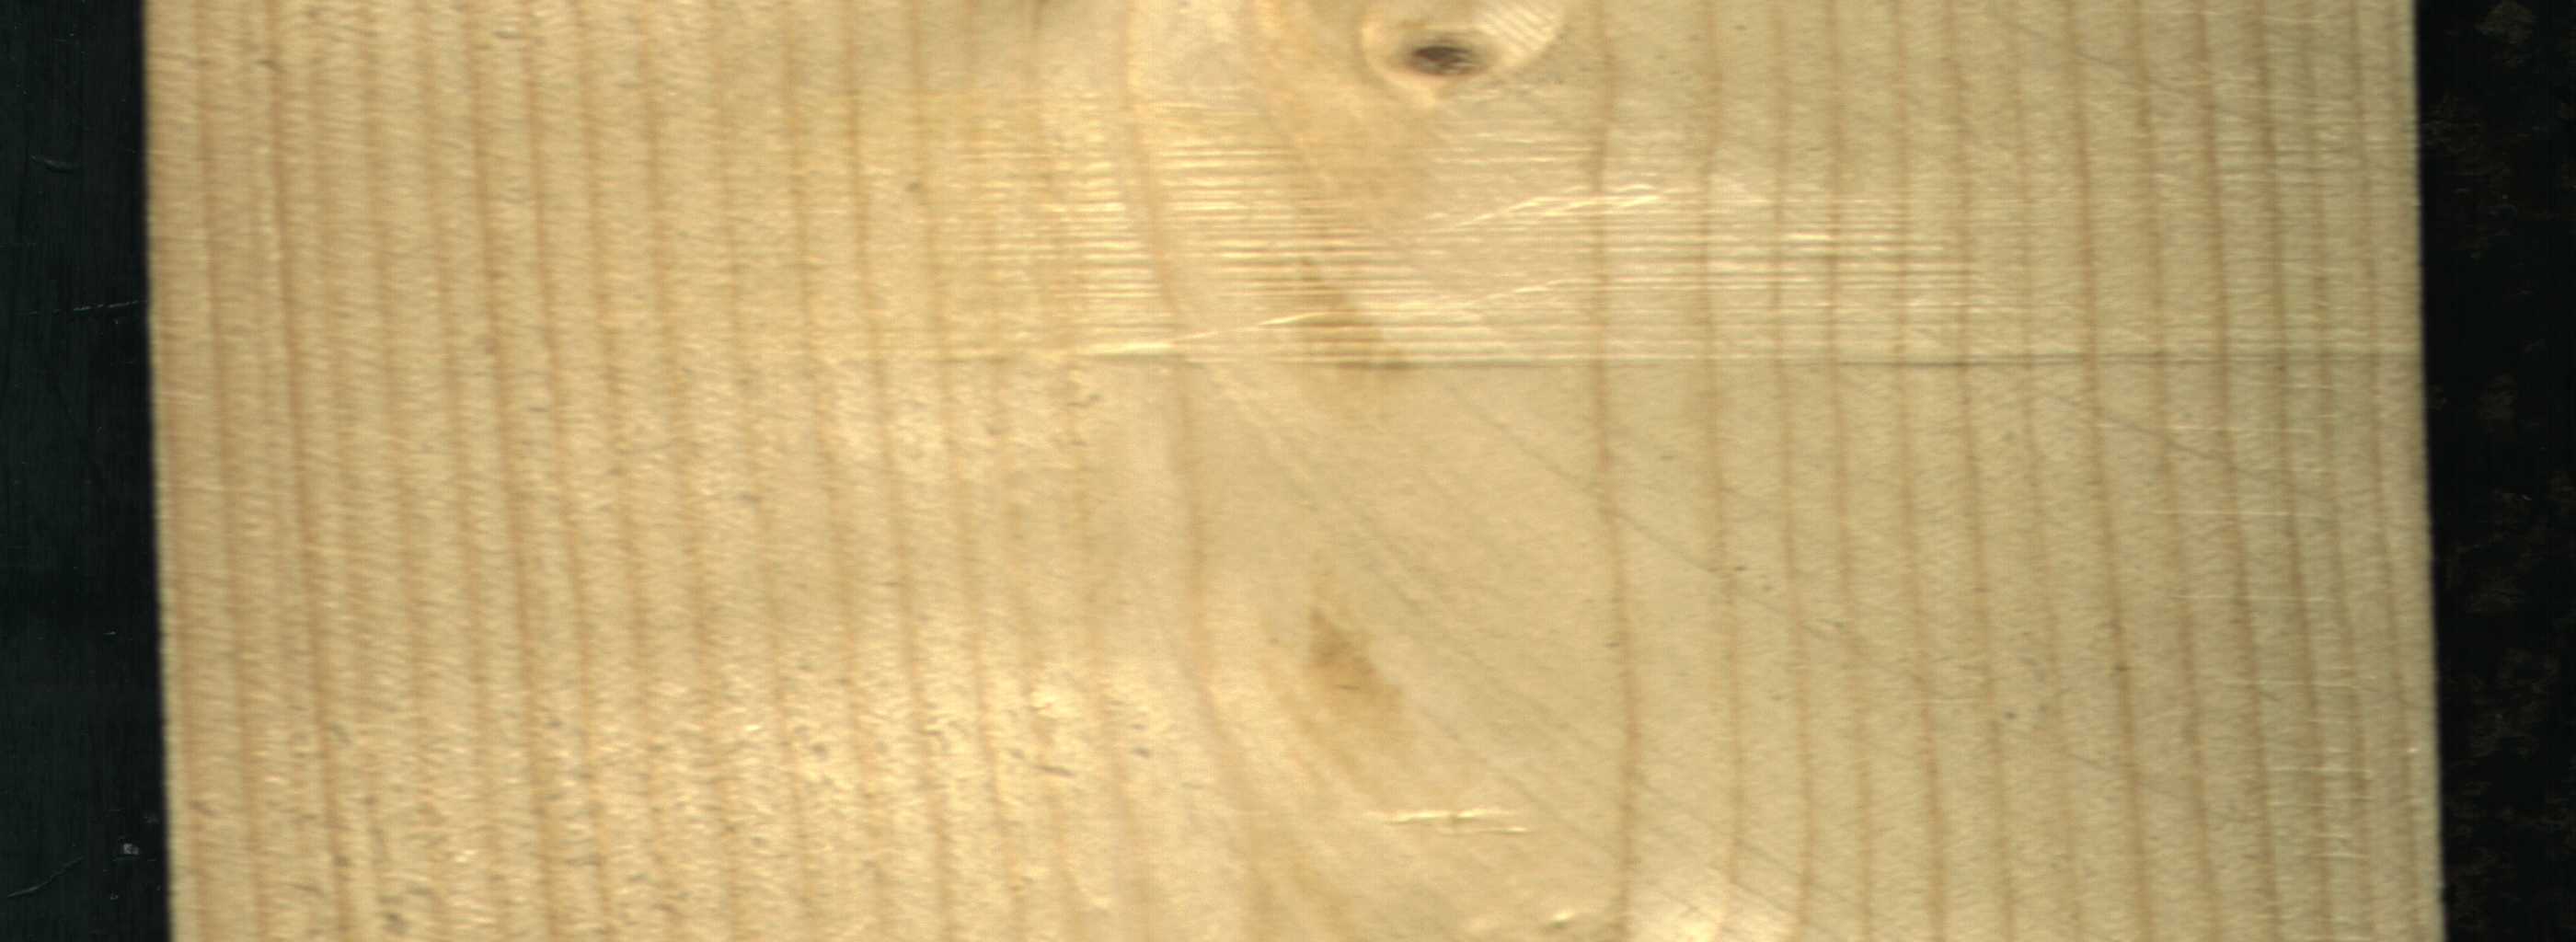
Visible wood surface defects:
Live_Knot